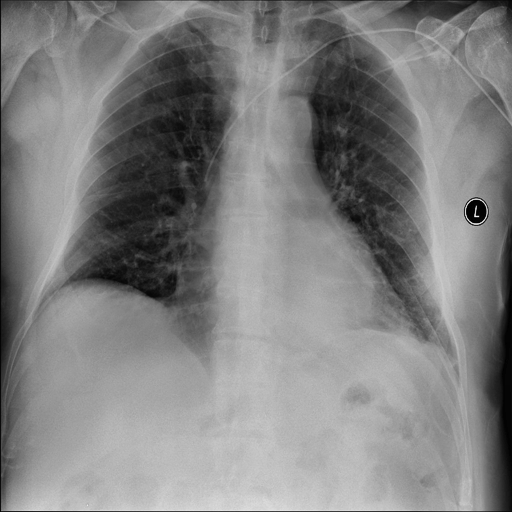
Finding: NORMAL